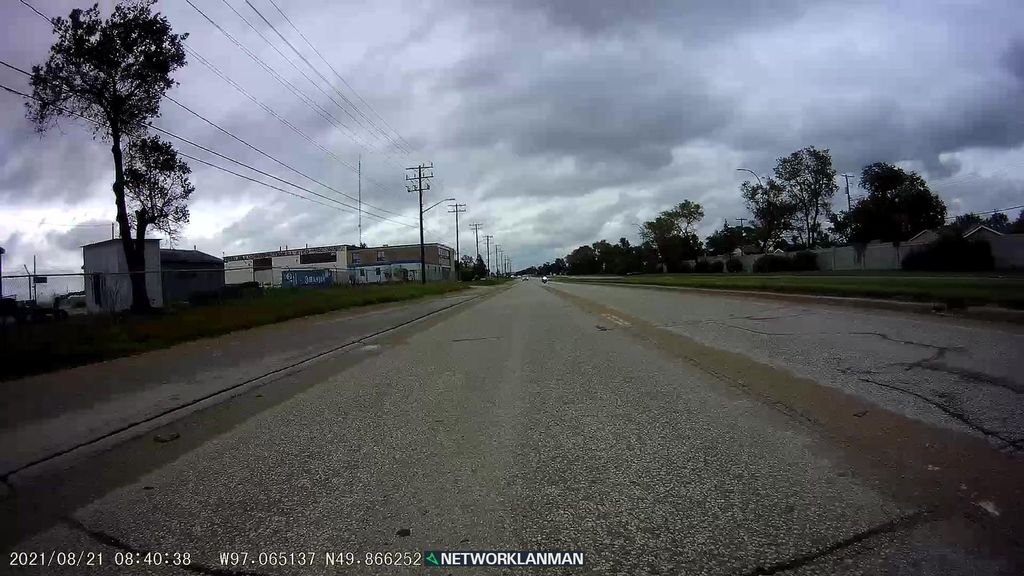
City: winnipeg